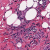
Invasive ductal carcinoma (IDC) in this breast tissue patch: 0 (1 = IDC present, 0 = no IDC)